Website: walmart
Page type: store-pickup
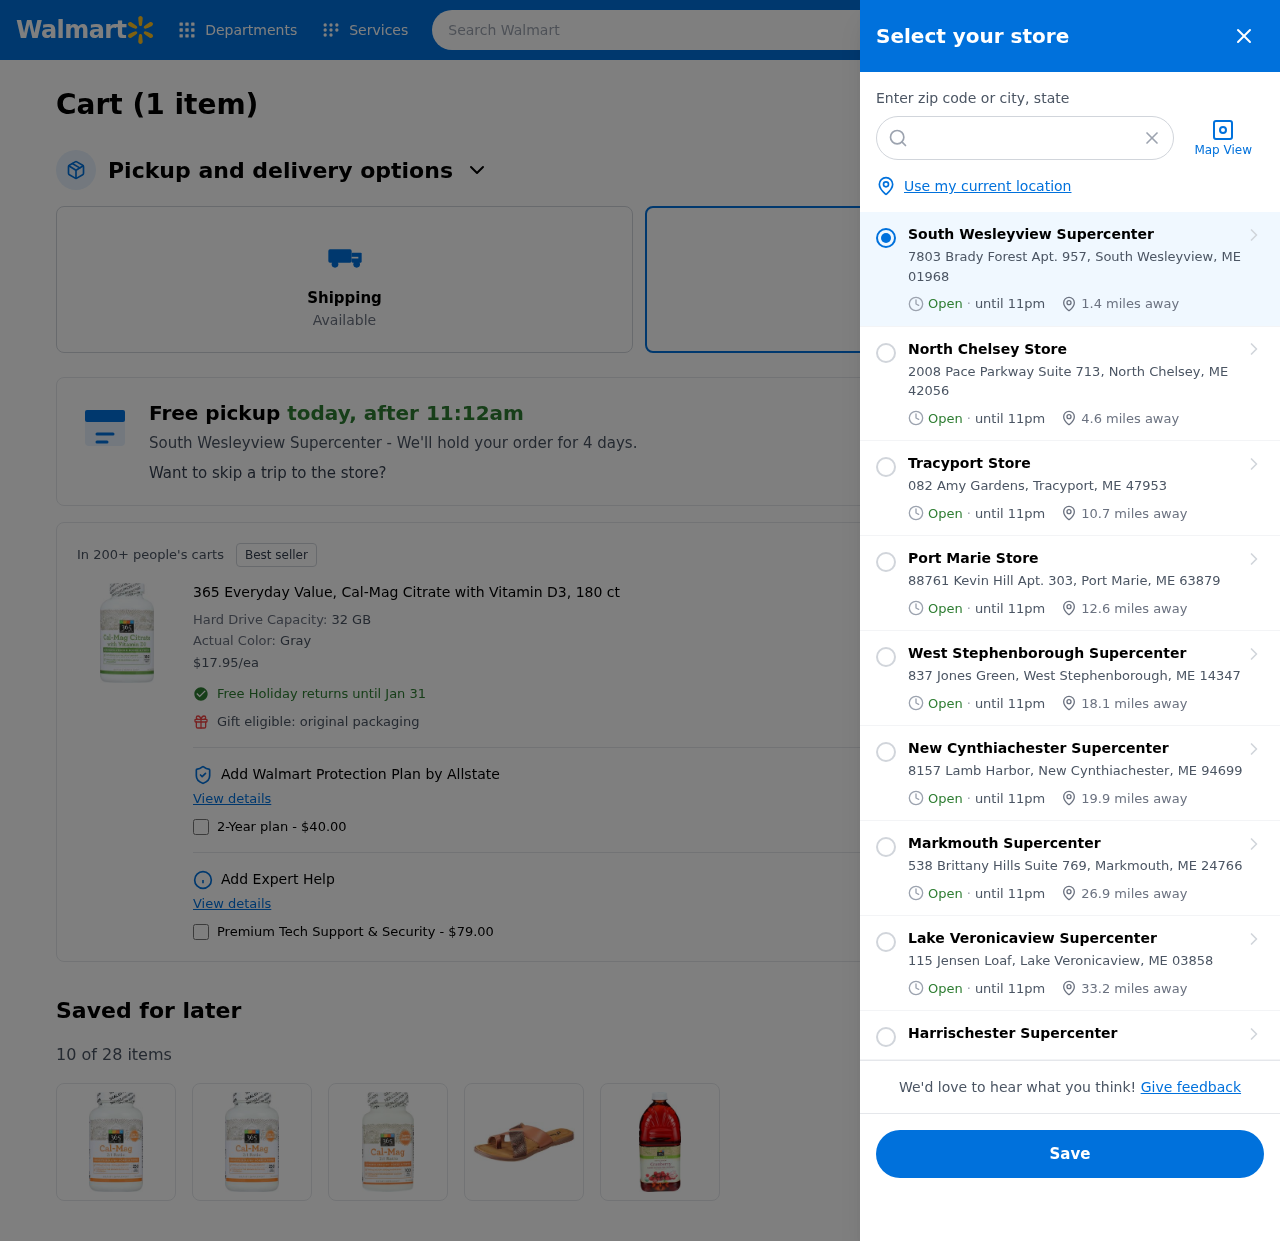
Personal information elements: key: PII_CITY
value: South Wesleyview
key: PII_CITY
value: South Wesleyview Supercenter
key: PII_CITY_STATE_ZIP
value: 7803 Brady Forest Apt. 957, South Wesleyview, ME 01968
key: PII_LOCATION1_CITY
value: North Chelsey Store
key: PII_LOCATION1_CITY_STATE_ZIP
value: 2008 Pace Parkway Suite 713, North Chelsey, ME 42056
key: PII_LOCATION2_CITY
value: Tracyport Store
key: PII_LOCATION2_CITY_STATE_ZIP
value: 082 Amy Gardens, Tracyport, ME 47953
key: PII_LOCATION3_CITY
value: Port Marie Store
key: PII_LOCATION3_CITY_STATE_ZIP
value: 88761 Kevin Hill Apt. 303, Port Marie, ME 63879
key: PII_LOCATION4_CITY
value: West Stephenborough Supercenter
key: PII_LOCATION4_CITY_STATE_ZIP
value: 837 Jones Green, West Stephenborough, ME 14347
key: PII_LOCATION5_CITY
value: New Cynthiachester Supercenter
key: PII_LOCATION5_CITY_STATE_ZIP
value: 8157 Lamb Harbor, New Cynthiachester, ME 94699
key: PII_LOCATION6_CITY
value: Markmouth Supercenter
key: PII_LOCATION6_CITY_STATE_ZIP
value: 538 Brittany Hills Suite 769, Markmouth, ME 24766
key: PII_LOCATION7_CITY
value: Lake Veronicaview Supercenter
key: PII_LOCATION7_CITY_STATE_ZIP
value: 115 Jensen Loaf, Lake Veronicaview, ME 03858
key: PII_LOCATION8_CITY
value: Harrischester Supercenter
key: PII_POSTCODE
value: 01968
Product elements: key: PRODUCT1_NAME
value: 365 Everyday Value, Cal-Mag Citrate with Vitamin D3, 180 ct
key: PRODUCT1_PRICE
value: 17.95
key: PRODUCT1_DESC
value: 32 GB
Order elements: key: ORDER_NUM_ITEMS
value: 1
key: ORDER_NUM_ITEMS
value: Cart (1 item)
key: ORDER_DELIVERY_DATE
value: today, after 11:12am
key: ORDER_ITEM1_QUANTITY
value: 1
Search elements: key: HEADER_SEARCH
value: Search Walmart
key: SEARCH_LOCATION
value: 01968